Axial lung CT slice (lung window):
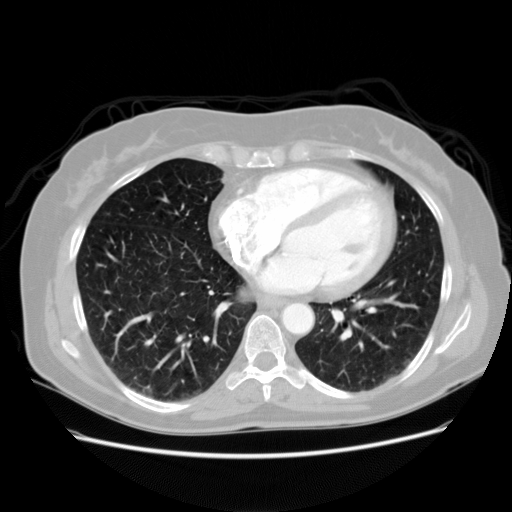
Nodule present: no